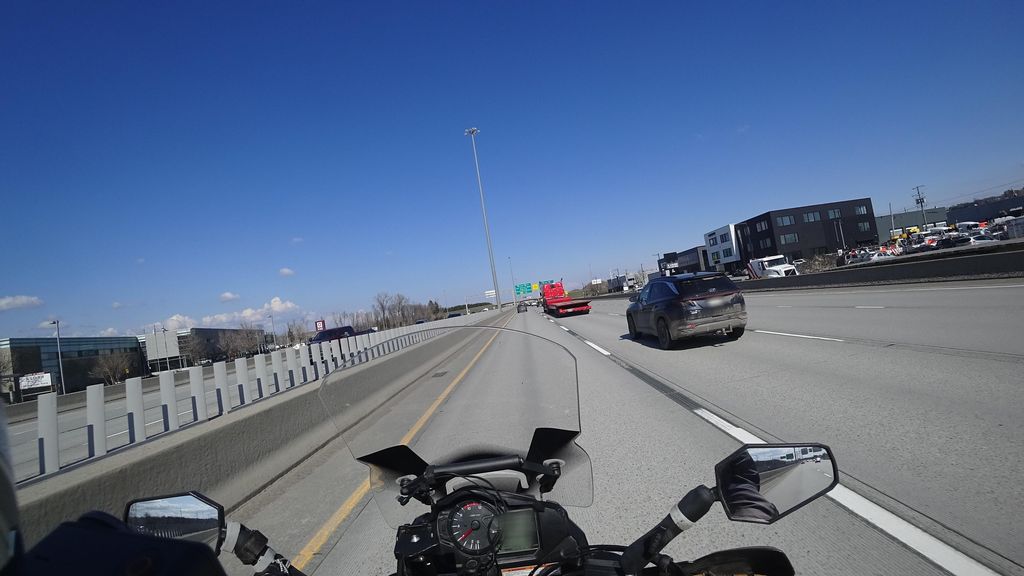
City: quebec_city